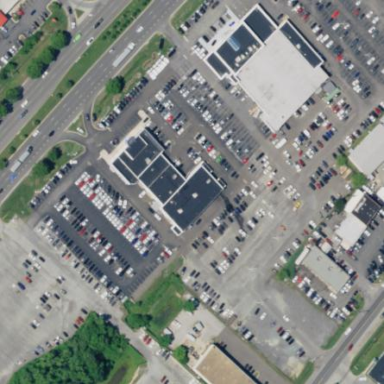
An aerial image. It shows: Car shop building.